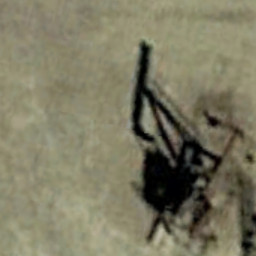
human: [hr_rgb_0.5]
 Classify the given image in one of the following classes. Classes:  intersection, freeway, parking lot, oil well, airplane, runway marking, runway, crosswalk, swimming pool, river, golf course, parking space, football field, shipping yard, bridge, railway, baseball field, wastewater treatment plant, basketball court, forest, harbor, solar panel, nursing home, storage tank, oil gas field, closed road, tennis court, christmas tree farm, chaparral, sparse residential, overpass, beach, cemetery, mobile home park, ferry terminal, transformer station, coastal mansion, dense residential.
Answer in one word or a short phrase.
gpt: oil well